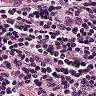
Metastatic tissue present: no